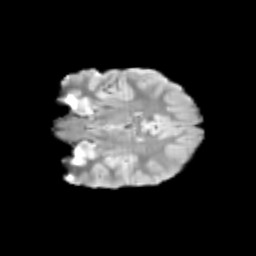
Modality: T2w
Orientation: coronal
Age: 9
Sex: female
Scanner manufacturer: siemens
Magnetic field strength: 3 T
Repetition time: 3.8 s
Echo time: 0.07 s